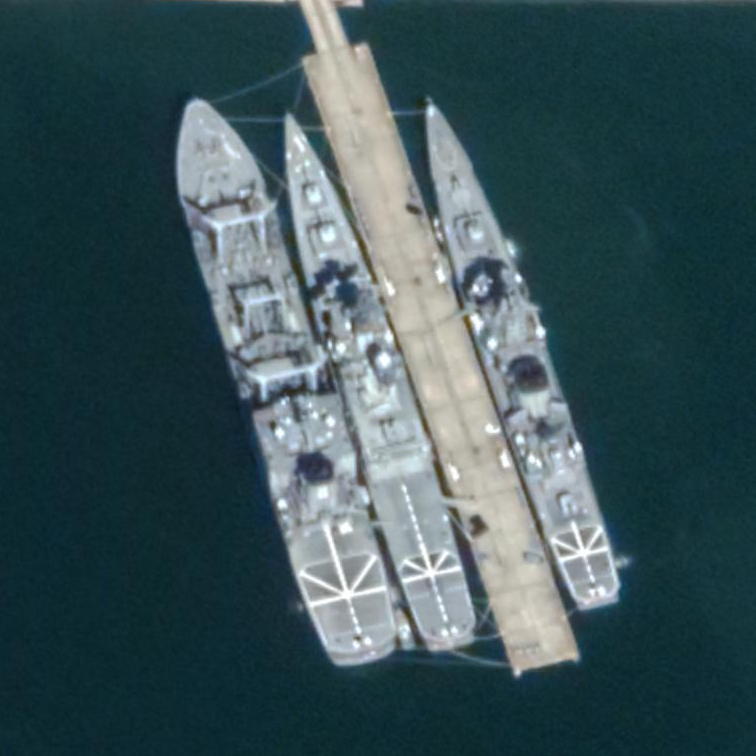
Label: cruiser